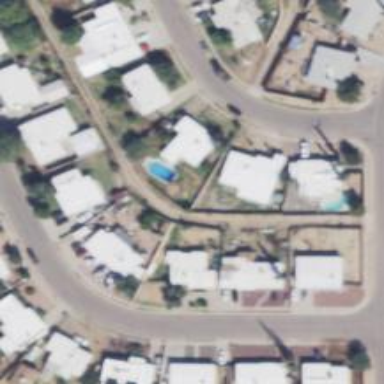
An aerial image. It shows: Alley classified as service road.